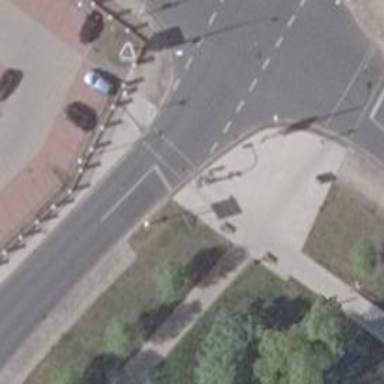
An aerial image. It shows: Road crossing with traffic signals.